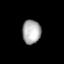
Tissue: lung
Cell type: Endothelial cells
Senescence score: 0.5569
Nuclear area (px): 438
Mean DAPI intensity: 172.139